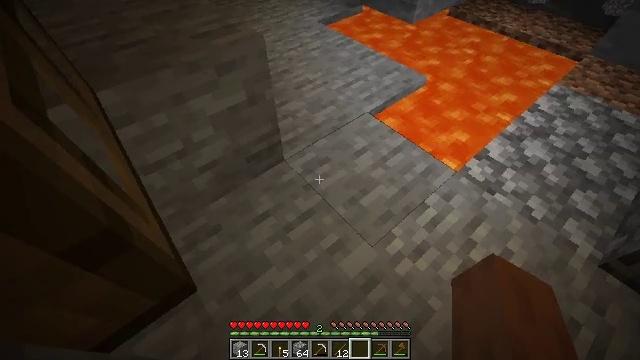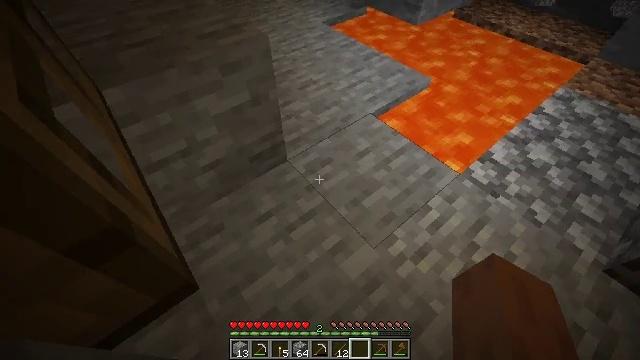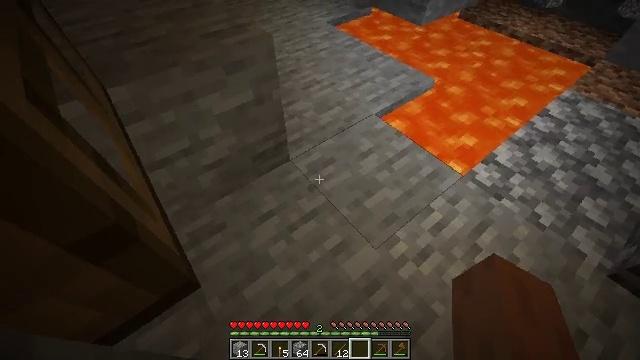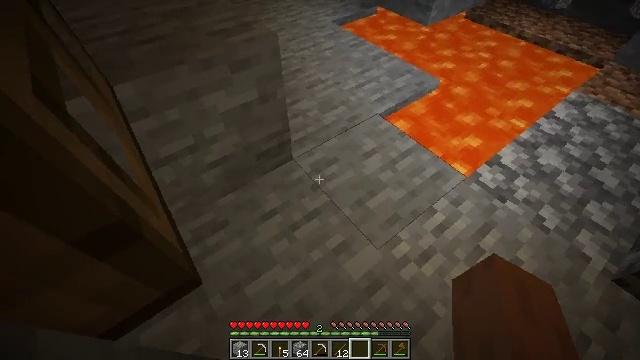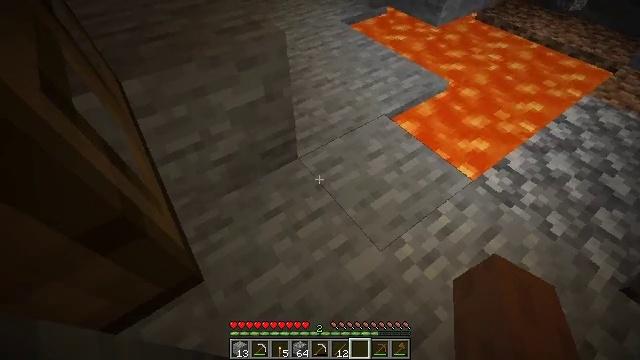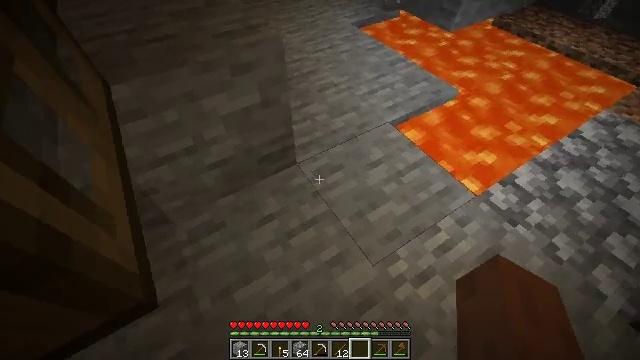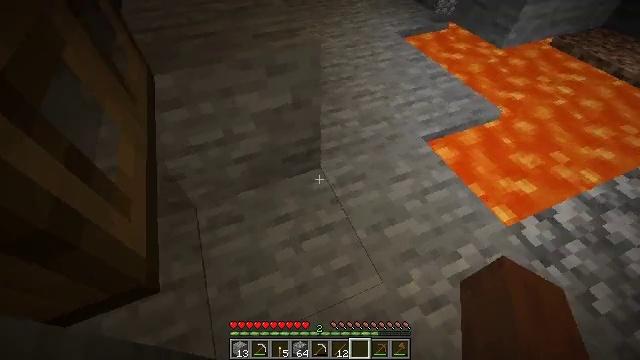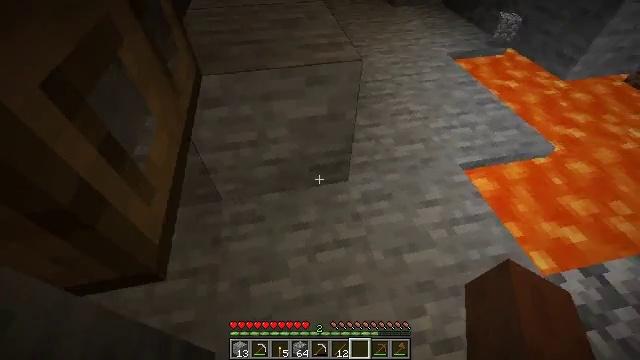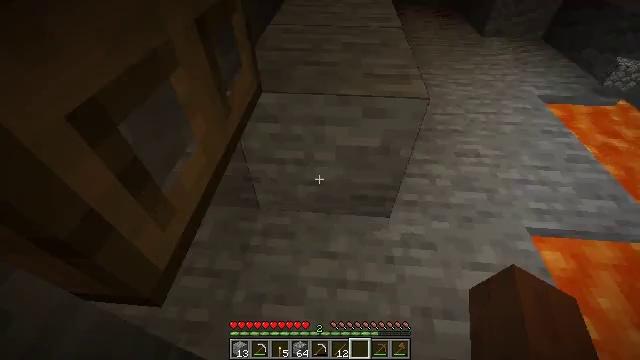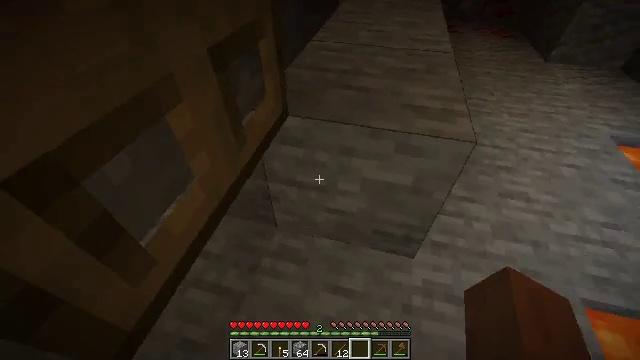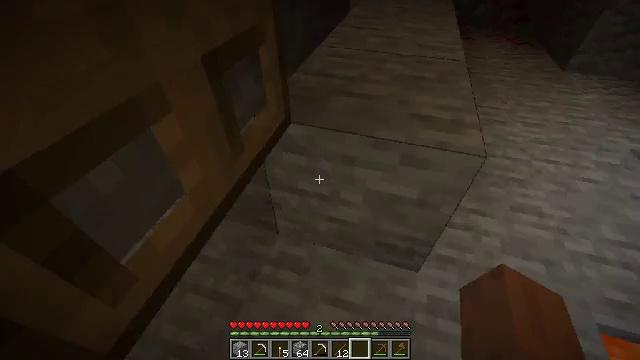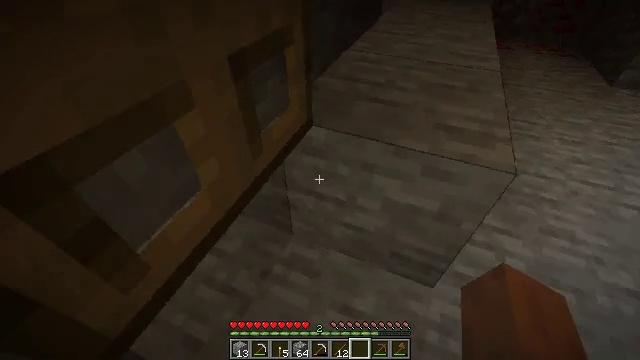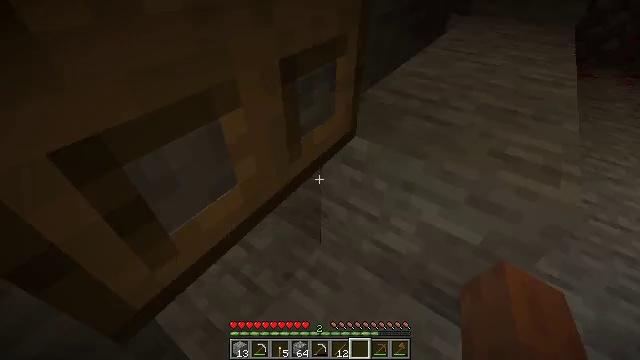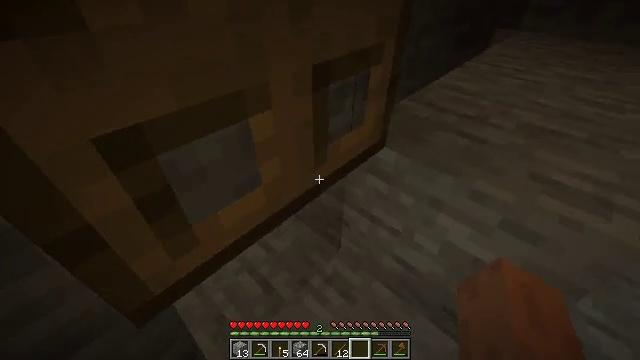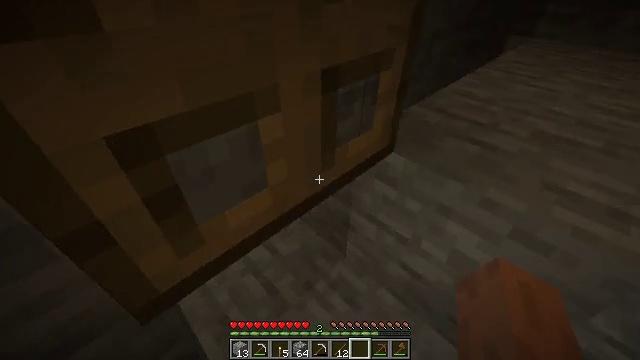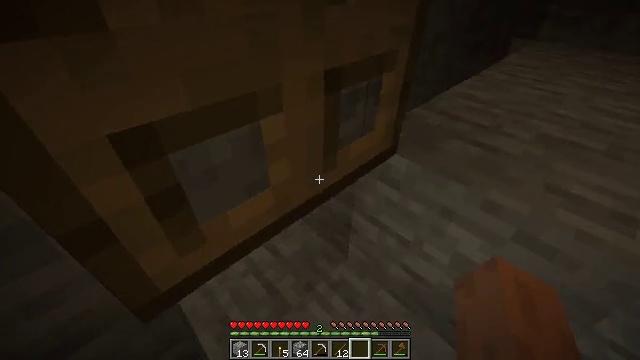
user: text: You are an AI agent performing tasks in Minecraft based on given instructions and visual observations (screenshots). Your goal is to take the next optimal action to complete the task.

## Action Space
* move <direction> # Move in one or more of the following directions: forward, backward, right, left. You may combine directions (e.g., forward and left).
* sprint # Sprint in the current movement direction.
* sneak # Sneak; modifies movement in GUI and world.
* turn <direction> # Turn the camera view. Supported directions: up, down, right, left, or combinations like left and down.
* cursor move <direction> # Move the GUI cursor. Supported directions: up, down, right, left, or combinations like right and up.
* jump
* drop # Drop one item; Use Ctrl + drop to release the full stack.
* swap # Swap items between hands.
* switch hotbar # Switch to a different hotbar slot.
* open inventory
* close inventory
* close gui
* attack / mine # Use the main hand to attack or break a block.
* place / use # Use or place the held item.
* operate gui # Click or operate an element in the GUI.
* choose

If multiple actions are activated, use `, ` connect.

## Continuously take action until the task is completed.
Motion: motion action
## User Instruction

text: Get the oak trapdoor back into your inventory.
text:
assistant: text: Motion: no_op
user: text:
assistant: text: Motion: no_op
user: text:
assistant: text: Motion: turn left
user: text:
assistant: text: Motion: move forward, turn left
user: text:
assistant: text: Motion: move forward, turn left
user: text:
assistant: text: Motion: move forward, turn left
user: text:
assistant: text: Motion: move forward, turn left and up
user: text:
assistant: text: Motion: move forward, turn left and up
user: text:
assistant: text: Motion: turn left and up
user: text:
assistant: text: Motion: turn left
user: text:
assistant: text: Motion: turn left
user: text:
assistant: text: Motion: turn left and up
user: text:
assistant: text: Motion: turn left and up
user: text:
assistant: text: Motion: turn left
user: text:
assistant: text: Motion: no_op
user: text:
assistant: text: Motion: turn left and up
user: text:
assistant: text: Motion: turn left and up
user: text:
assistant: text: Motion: turn left and up
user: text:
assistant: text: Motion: move forward, turn left
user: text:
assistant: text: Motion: move forward, turn left
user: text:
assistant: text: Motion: move forward, turn left
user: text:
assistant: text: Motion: turn left
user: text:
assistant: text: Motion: turn left
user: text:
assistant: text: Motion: no_op
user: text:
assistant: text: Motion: no_op
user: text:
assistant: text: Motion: no_op
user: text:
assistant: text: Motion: use / place
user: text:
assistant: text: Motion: use / place
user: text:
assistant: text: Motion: use / place
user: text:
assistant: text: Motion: use / place